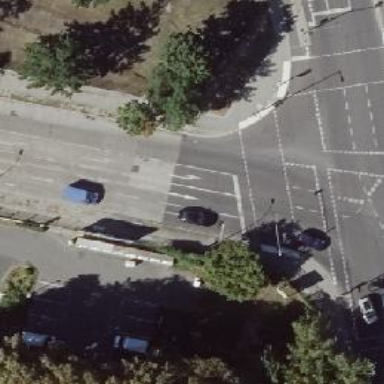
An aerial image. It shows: Road with traffic signals for signaling.